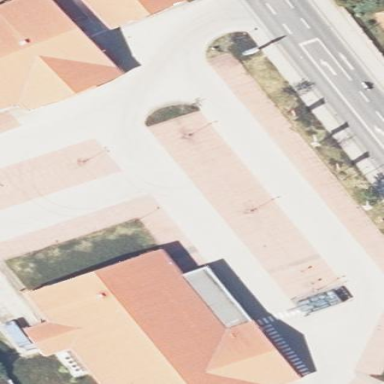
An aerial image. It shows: Parking area with surface.